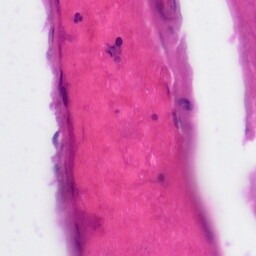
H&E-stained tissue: Tonsil